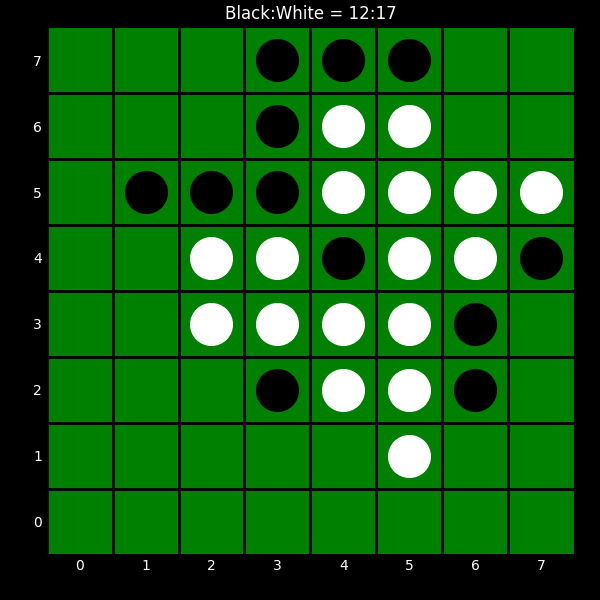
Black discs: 12
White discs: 17